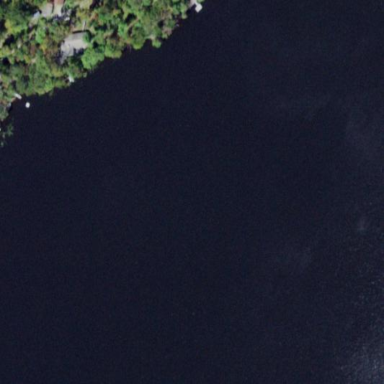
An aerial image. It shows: Serene lake.